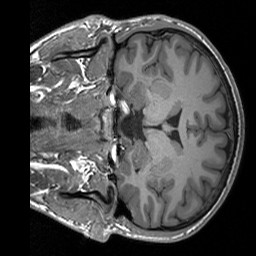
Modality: T1w
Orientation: coronal
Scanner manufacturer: siemens
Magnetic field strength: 3 T
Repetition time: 1.76 s
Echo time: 0.0022 s